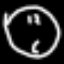
Label: clock